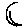
Label: moon